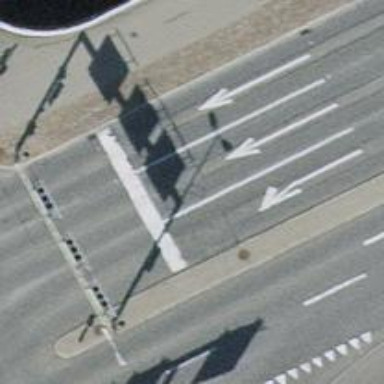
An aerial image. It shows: Road with traffic signals.